Aerial crown-view tile of a tropical tree (Barro Colorado Island, Panama), acquired 20240716:
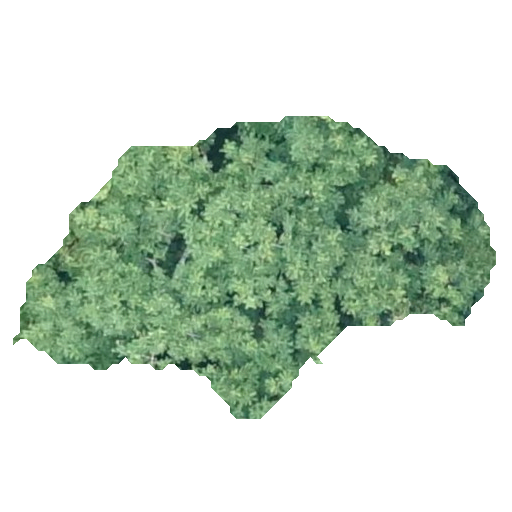
Species: Spondias radlkoferi
GBIF accepted scientific name: Spondias radlkoferi
Crown area: 141.186 m²